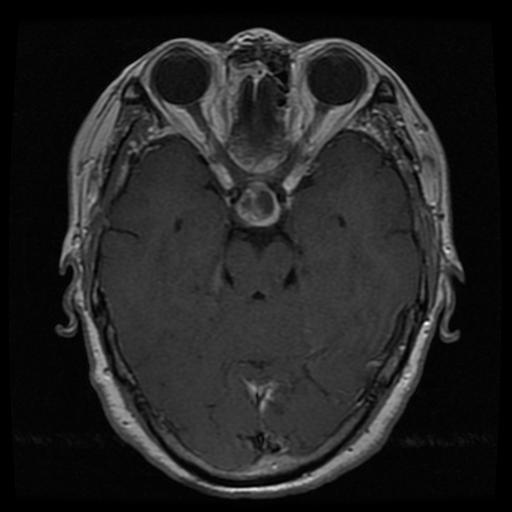
Label: pituitary